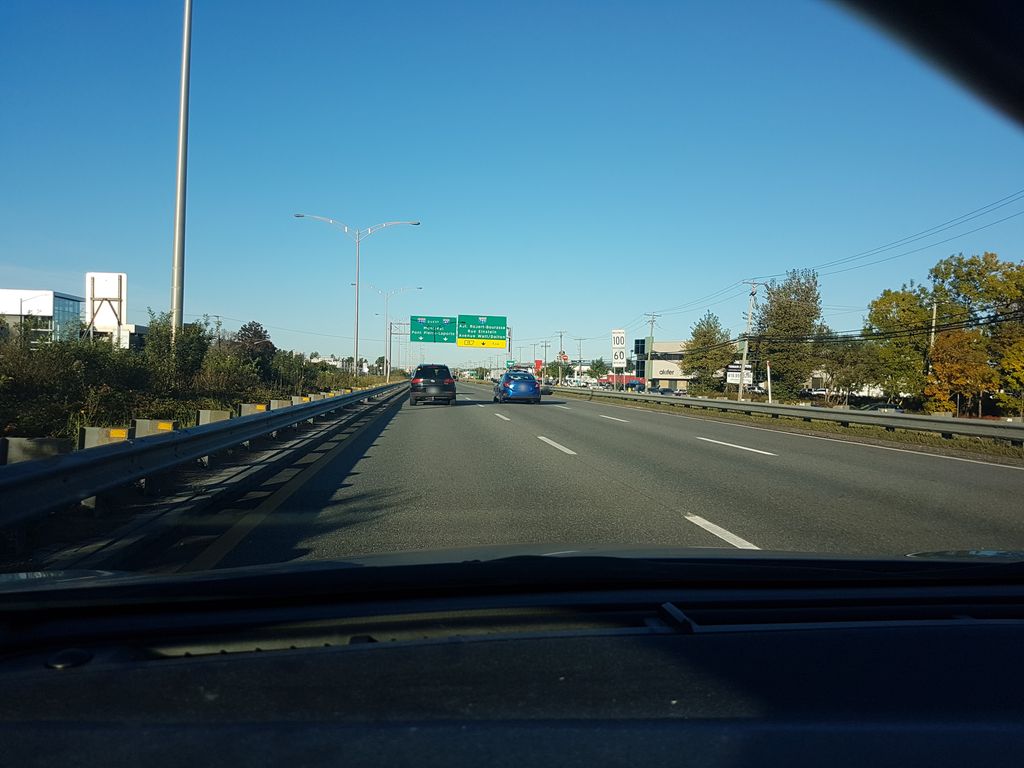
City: quebec_city